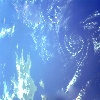
Label: water